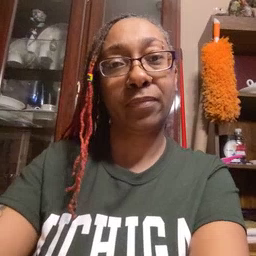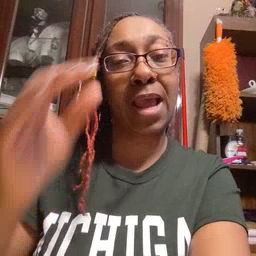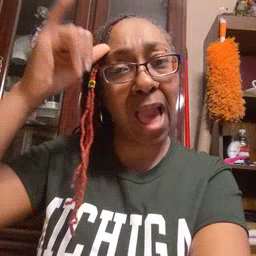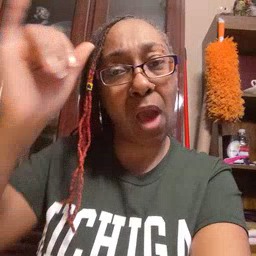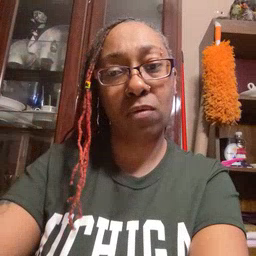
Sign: cow